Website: home-depot
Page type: account-dashboard
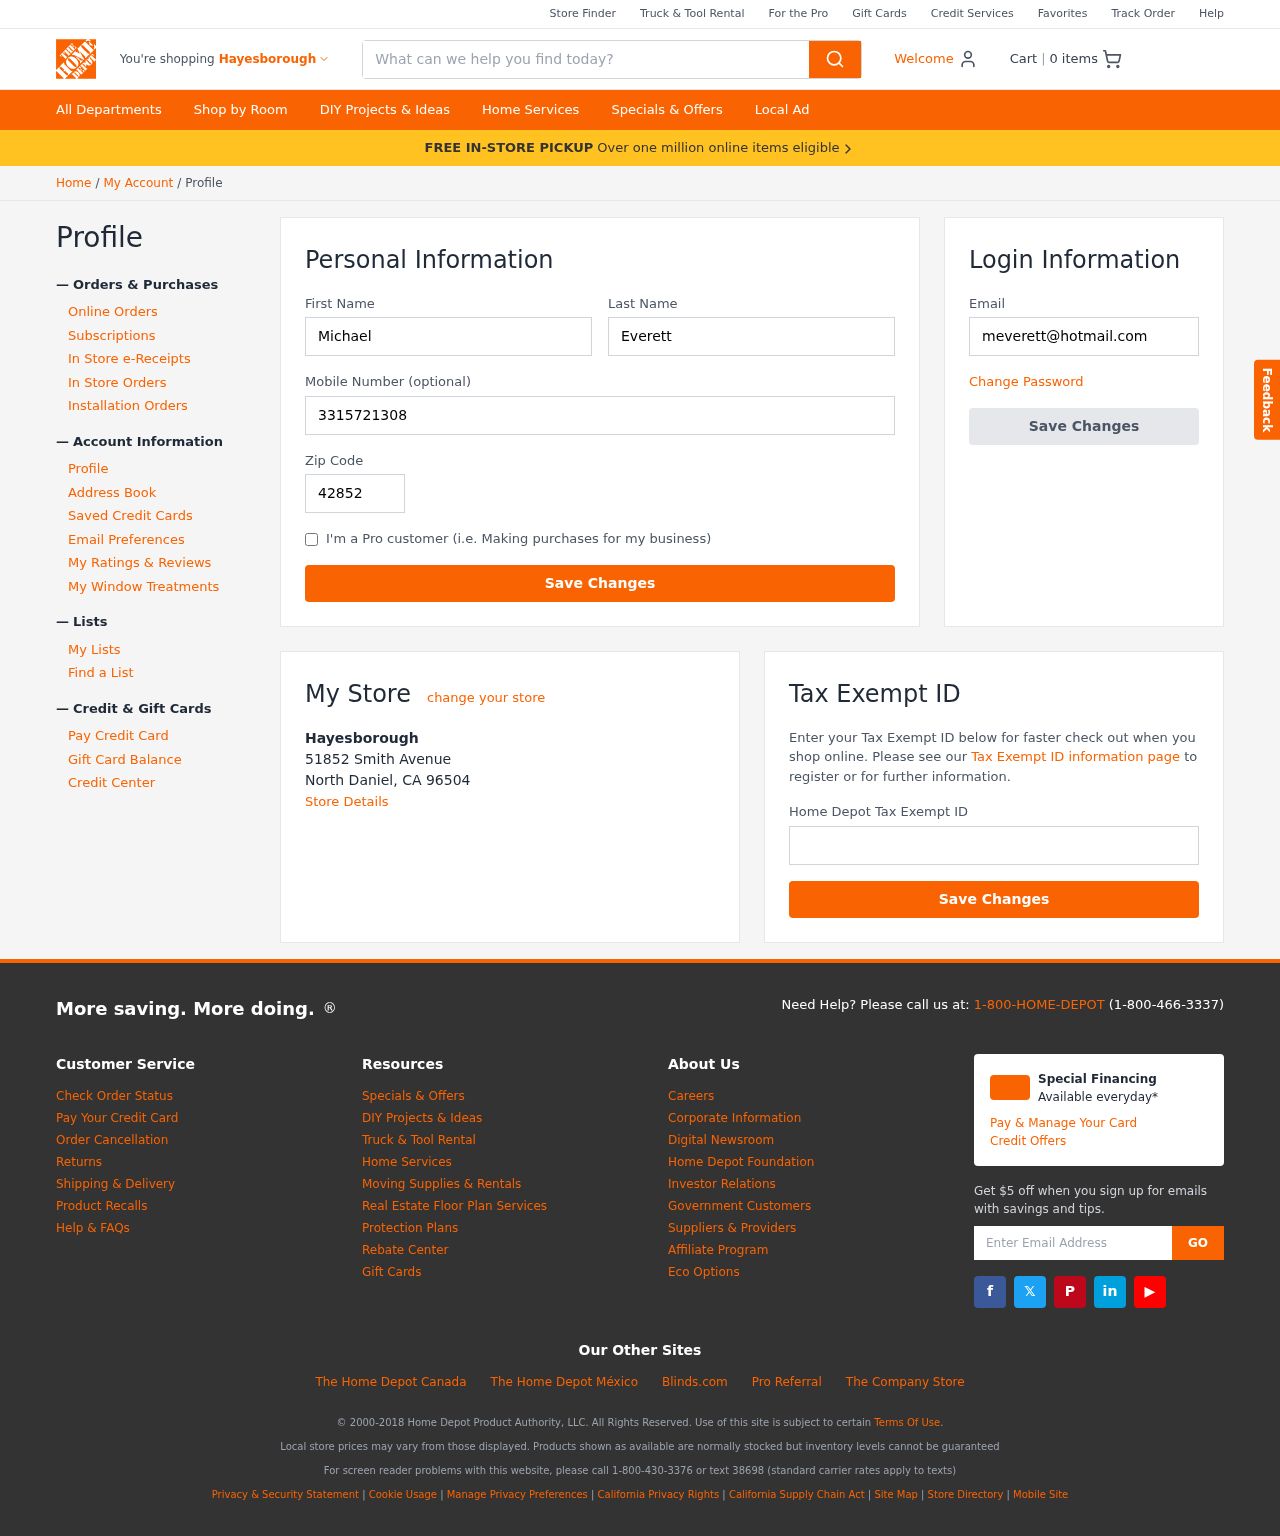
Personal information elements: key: PII_CITY
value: Hayesborough
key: PII_EMAIL
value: meverett@hotmail.com
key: PII_FIRSTNAME
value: Michael
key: PII_LASTNAME
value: Everett
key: PII_LOCATION1_CITY_STATE_ZIP
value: North Daniel, CA 96504
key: PII_LOCATION1_NAME
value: Hayesborough
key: PII_LOCATION1_STREET
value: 51852 Smith Avenue
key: PII_PHONE
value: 3315721308
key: PII_POSTCODE
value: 42852
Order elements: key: ORDER_NUM_ITEMS
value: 0
Search elements: key: HEADER_SEARCH
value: What can we help you find today?